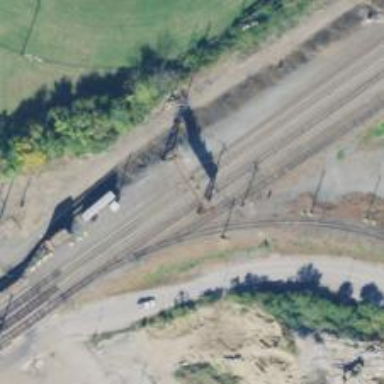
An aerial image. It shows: Railway track with contact lines for electrification.